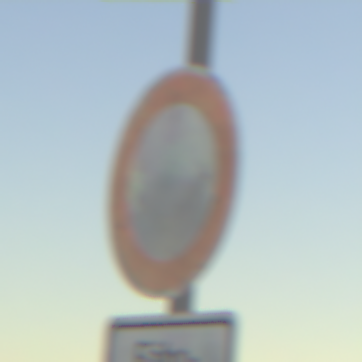
Verkehrszeichen: VerbotFahrzeugeAllerArt
Zusatzzeichen unten: SonstigeFahrzeugePersonengruppenFrei4
Umgebung: Outdoor, RoadRail
Tageszeit: SunriseSunset
Wetter: PartlyCloudy
Licht: Natural
Jahreszeit: NotSpecified
Kontrast: HighContrast